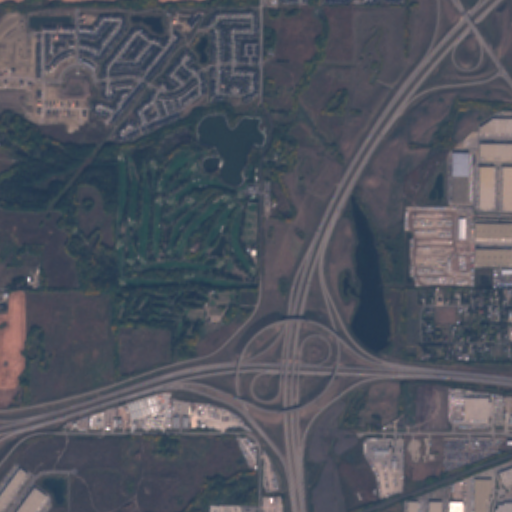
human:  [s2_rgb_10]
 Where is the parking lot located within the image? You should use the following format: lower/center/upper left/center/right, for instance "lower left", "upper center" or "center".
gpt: The parking lot is located in the center of the image.
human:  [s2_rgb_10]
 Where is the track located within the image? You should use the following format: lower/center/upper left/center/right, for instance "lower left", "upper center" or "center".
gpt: There is no track in the image.